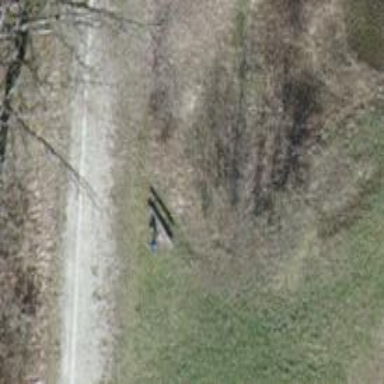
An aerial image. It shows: Brown bench in the vicinity.